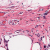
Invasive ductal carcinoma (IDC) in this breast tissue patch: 0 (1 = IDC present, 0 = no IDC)